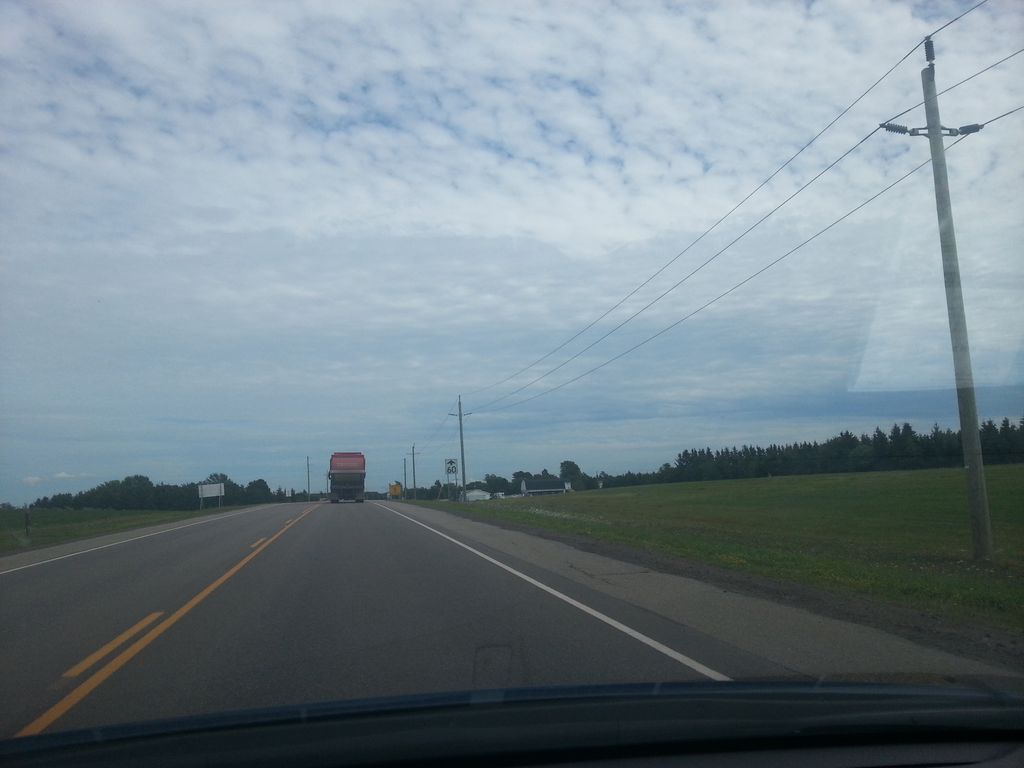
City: charlottetown